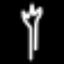
Label: fork